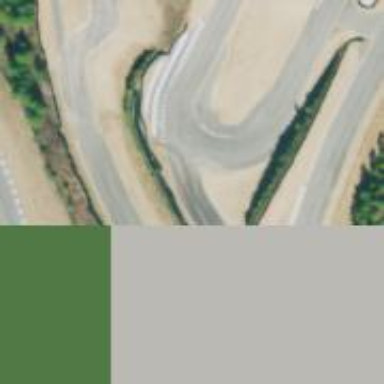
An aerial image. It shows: Raceway for motor sports.